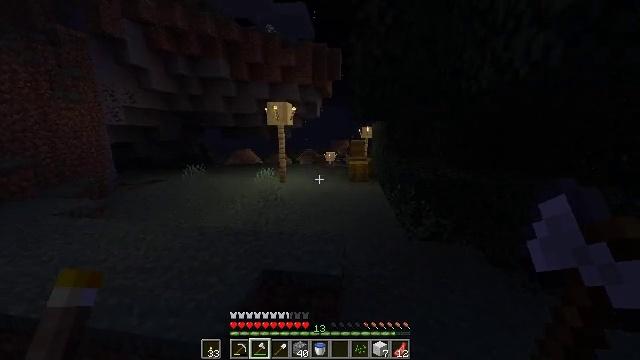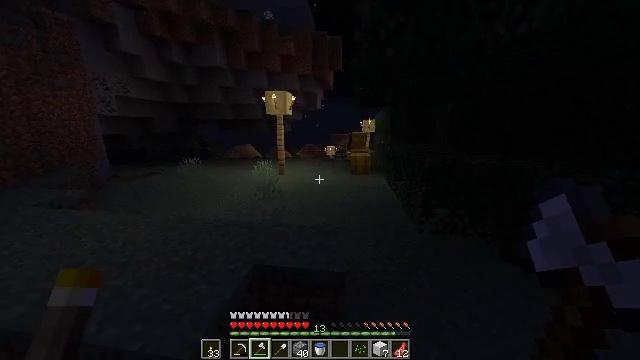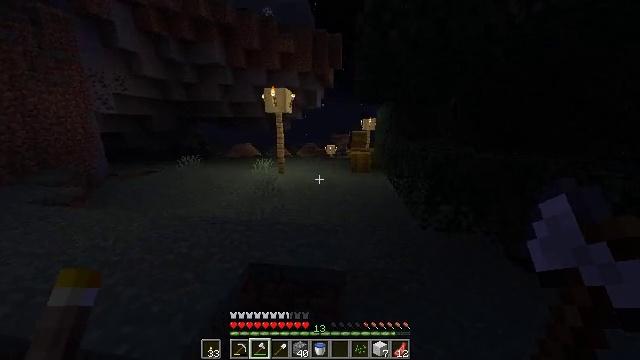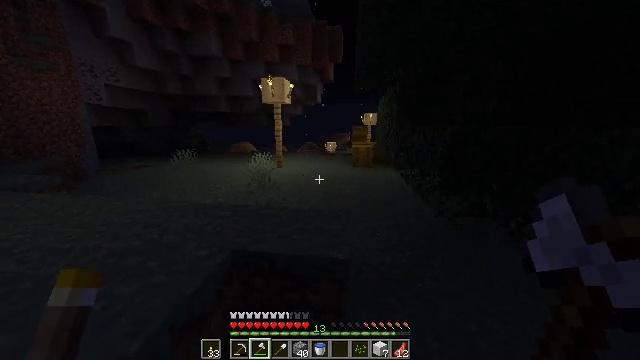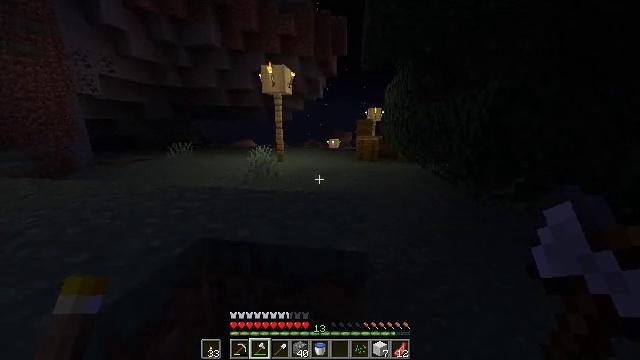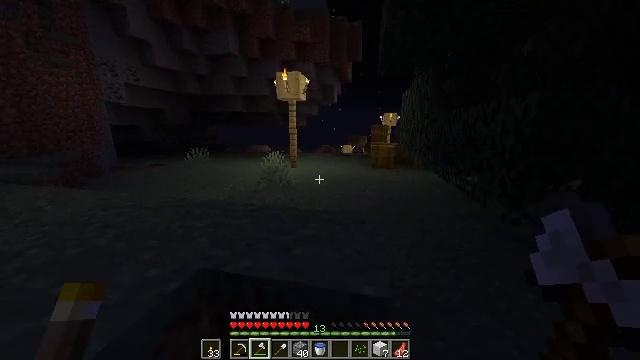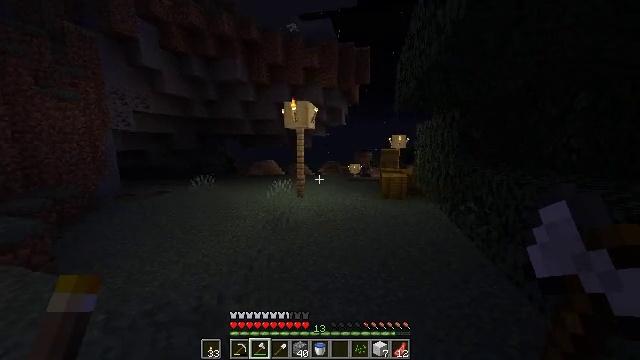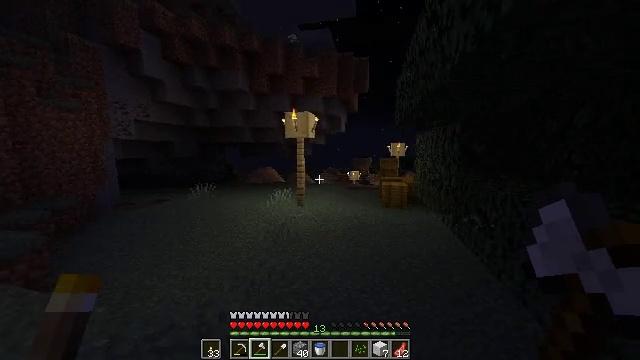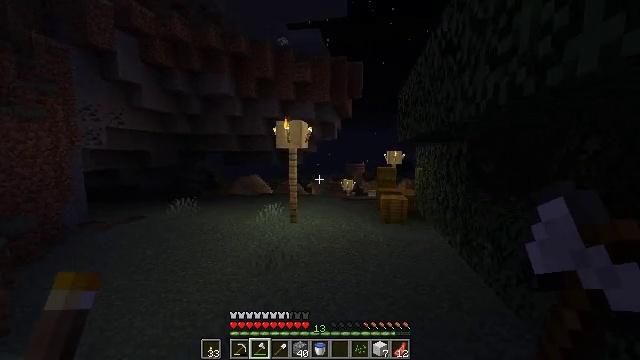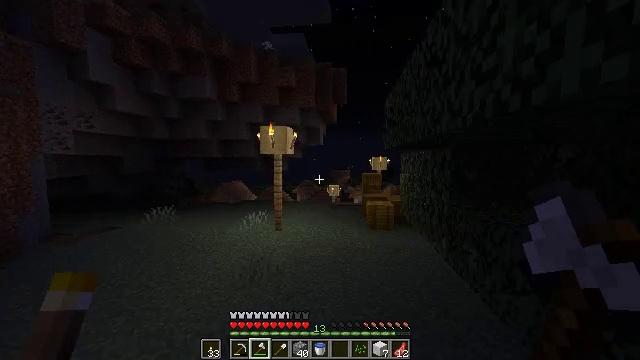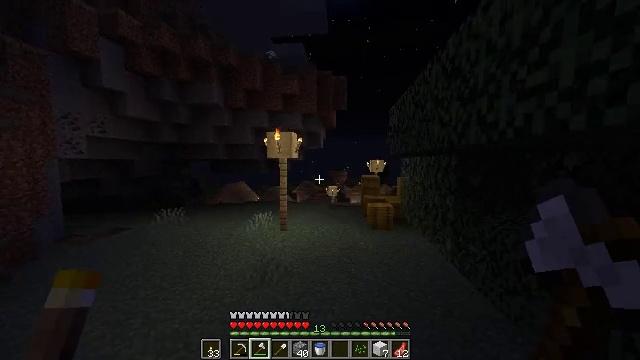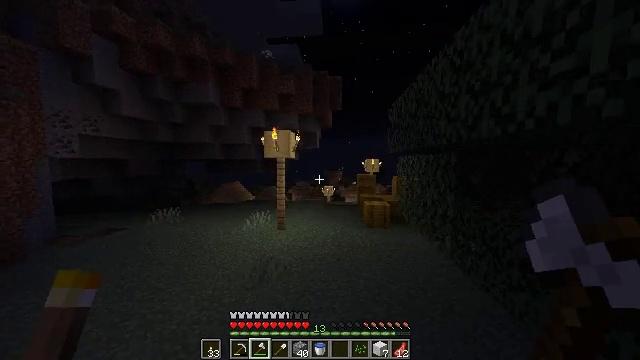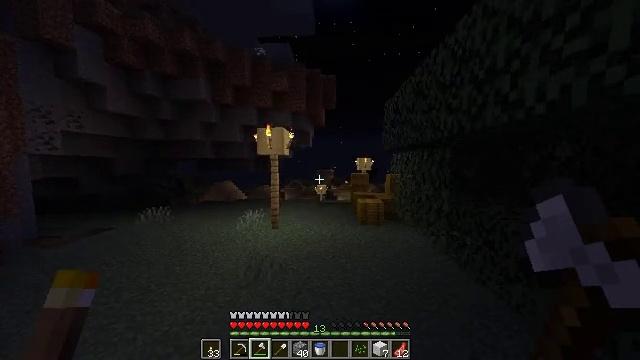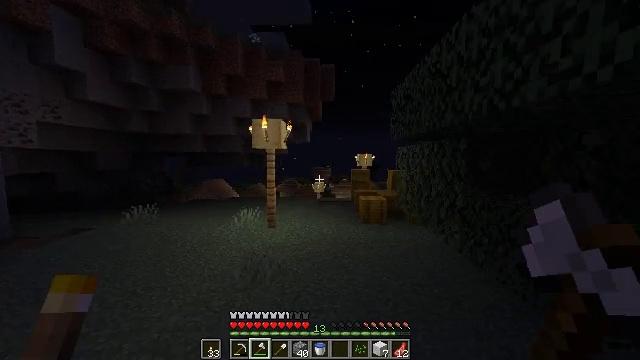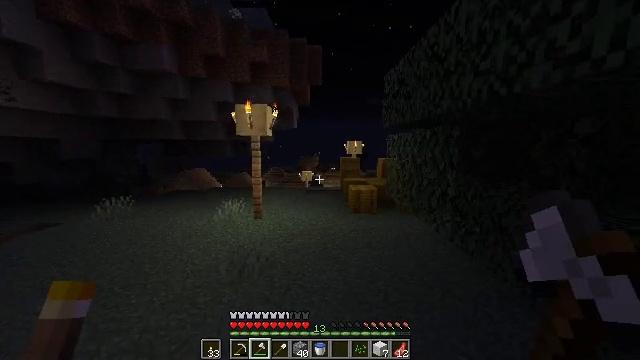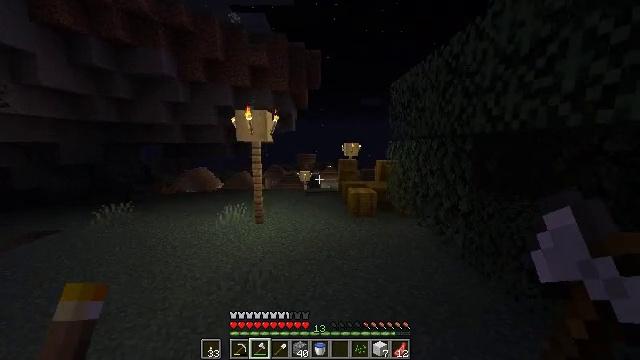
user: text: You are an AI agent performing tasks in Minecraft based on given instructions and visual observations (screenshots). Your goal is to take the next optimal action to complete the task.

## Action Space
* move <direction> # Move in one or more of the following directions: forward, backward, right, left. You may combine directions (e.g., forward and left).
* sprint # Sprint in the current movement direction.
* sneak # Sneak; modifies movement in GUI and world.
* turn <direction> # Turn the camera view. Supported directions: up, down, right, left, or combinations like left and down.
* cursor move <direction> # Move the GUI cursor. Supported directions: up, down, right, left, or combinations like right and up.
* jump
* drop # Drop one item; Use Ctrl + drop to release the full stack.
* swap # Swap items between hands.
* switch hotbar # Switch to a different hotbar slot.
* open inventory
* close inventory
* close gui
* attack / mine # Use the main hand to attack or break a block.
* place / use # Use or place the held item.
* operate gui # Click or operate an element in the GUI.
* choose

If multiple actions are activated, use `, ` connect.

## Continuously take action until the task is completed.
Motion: motion action
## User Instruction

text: Attack the hay block to get hay.
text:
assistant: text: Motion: move forward, sprint, turn down, jump
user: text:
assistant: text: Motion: move forward, sprint, jump
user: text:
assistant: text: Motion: move forward, sprint, jump
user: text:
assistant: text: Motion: move forward, sprint, jump
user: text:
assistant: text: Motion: move forward and move left, sprint, turn left and up, jump
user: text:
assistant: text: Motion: move forward and move left, sprint, turn left and up, jump
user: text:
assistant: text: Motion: move forward and move left, sprint, turn up, jump
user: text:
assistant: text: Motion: move forward and move left, sprint, turn right and up, jump
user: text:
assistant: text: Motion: move forward and move left, sprint, turn right and up, jump
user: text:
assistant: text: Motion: move forward, sprint, jump
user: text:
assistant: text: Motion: move forward, sprint, turn right, jump
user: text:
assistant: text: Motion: move forward, sprint, turn right, jump
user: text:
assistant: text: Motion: move forward, sprint, jump
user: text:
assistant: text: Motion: move forward, sprint, turn right and down, jump
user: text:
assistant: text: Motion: move forward, sprint, jump
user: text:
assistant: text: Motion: move forward, sprint, turn right and down, jump
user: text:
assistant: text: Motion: move forward, sprint, turn right and down, jump
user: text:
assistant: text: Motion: move forward, sprint, jump
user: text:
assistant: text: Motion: move forward, sprint, jump
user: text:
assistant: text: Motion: move forward, sprint, jump
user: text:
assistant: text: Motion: move forward, sprint, jump
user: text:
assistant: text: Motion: move forward, sprint, jump
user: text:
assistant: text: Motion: move forward, sprint, jump
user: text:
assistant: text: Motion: move forward, sprint, jump
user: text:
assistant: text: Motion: move forward, sprint, jump
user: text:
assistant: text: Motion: move forward, sprint, jump
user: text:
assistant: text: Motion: move forward, sprint, jump
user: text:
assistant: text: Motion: move forward, sprint, jump
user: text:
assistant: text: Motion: move forward, sprint, jump
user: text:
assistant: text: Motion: move forward, sprint, turn right and down, jump